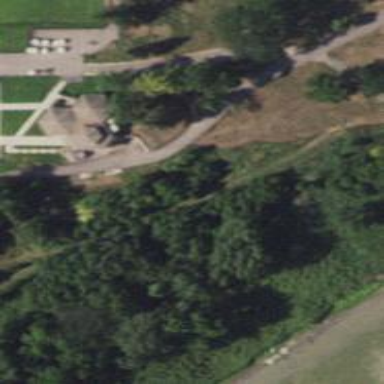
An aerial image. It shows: Service road designated as golf cart path.